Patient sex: M
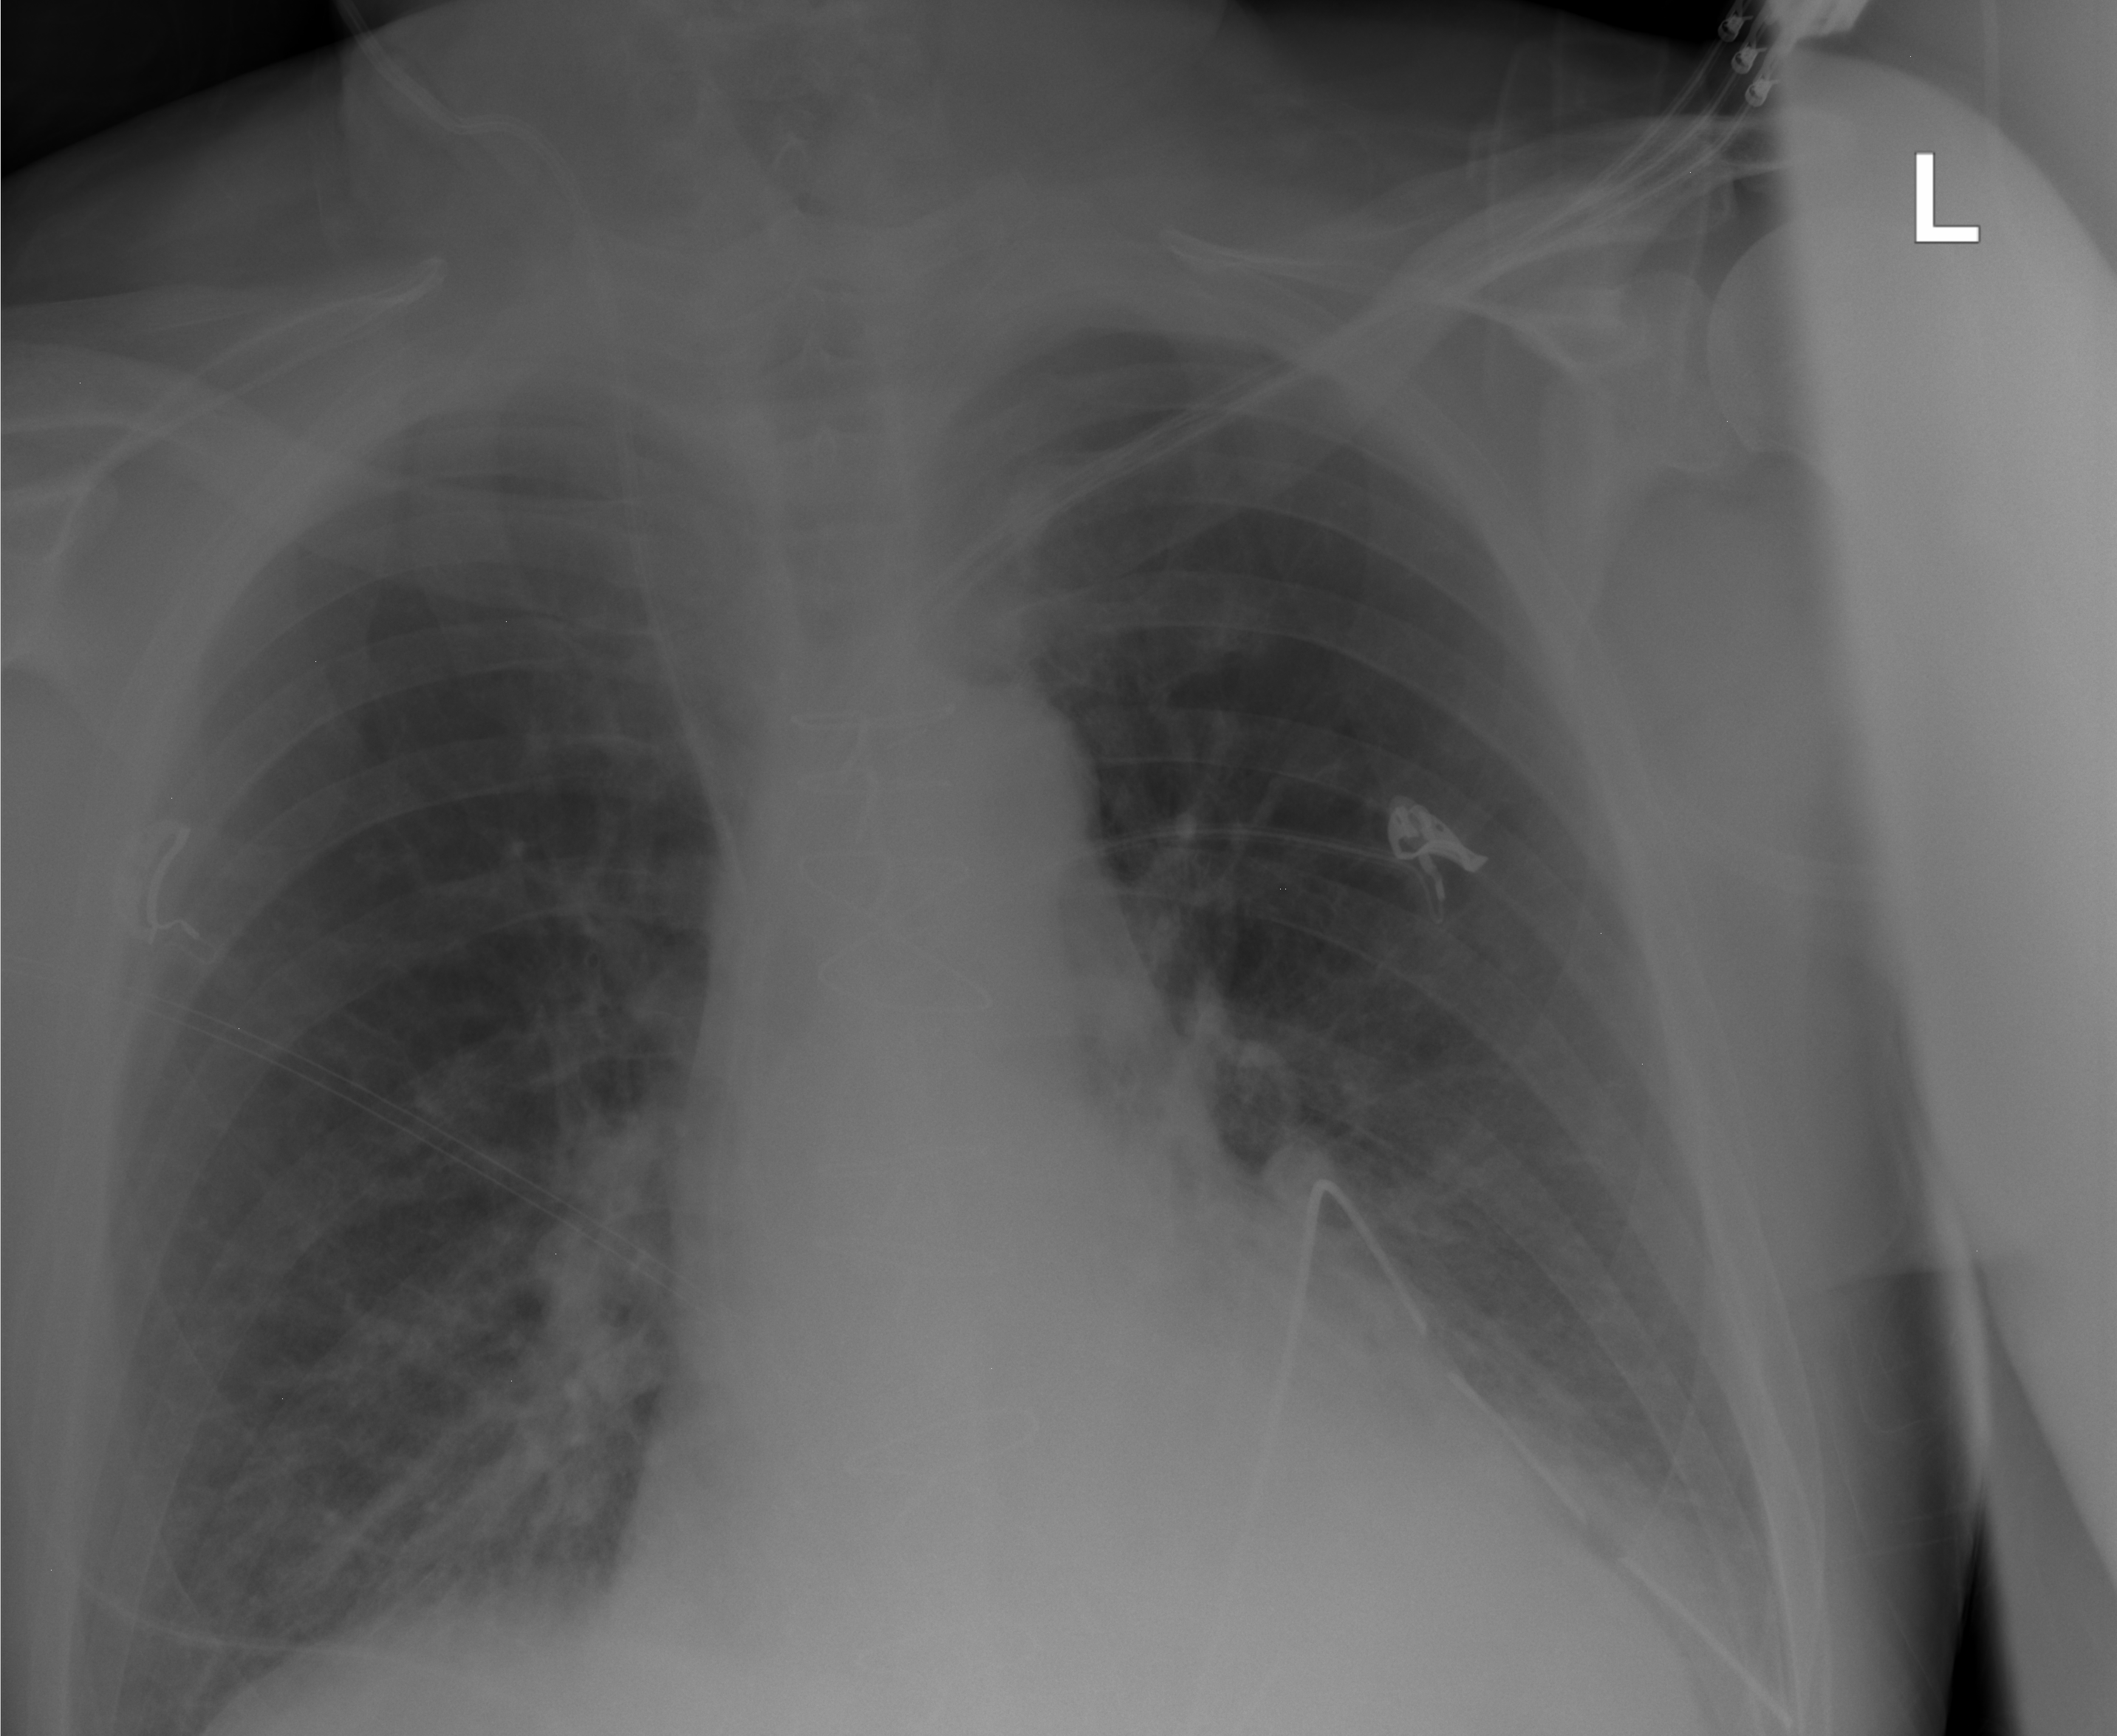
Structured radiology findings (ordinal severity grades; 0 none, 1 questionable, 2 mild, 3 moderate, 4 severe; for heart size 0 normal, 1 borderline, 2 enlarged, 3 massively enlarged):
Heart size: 2
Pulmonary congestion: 2
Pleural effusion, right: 0
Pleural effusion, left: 1
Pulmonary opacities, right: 2
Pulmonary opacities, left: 0
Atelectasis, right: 0
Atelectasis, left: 0